Question: I'm trying to run the following code
I would like to store the contents of the log file into user defined array. How can I do that. Please help me out. Thanks in advance
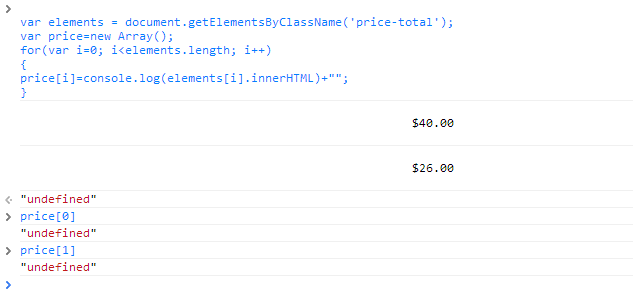
Answer: console.log(); has no return type, split the statement in your loop into 2 statements.
'''
console.log(elements[i].innerHTML);
price[i] = elements[i].innerHTML;
'''